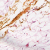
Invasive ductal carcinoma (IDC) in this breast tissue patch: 0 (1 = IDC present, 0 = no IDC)